Question: I want to make to the listView with an increase fell button:

My attempt at implementing this:
'''
<?xml version="1.0" encoding="utf-8"?>
<LinearLayout xmlns:android="http://schemas.android.com/apk/res/android"
android:layout_width="match_parent"
android:background="#214075"
android:layout_height="match_parent"
android:orientation="vertical" >
<ListView
android:id="@+id/listbascet"
android:layout_width="match_parent"
android:layout_height="0dip"
android:layout_weight="1" />
<Button
android:id="@+id/sendtoEmail"
android:layout_width="match_parent"
android:layout_height="wrap_content"
android:layout_weight="0"
android:text="Zakazat' uslugi" />
</LinearLayout>
'''
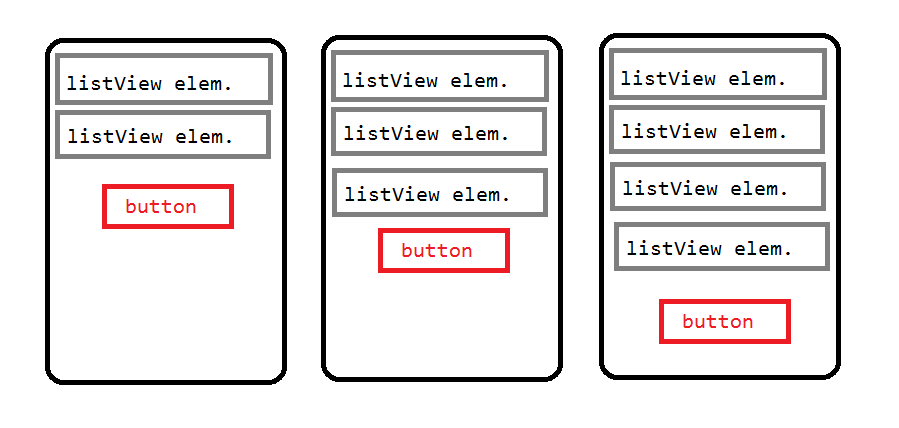
Answer: You would better remove the button from the XML and add it to another one.
Then you can use the to get the button and to the original list view.
This way it will be at the end of the list and scroll will it as well!
How to inflate:
'''
LayoutInflater inflater = (LayoutInflater)
getContext().getSystemService(Context.LAYOUT_INFLATER_SERVICE);
View view = inflater.inflate(R.layout.mylayout, null);
Button item = (Button) view.findViewById(R.id.item); // how to reference your button
'''
How to add footer:
'''
listView.addFooterView(view); // view is the inflated layout.
'''
More details about footer view contained in <URL> answer as well.